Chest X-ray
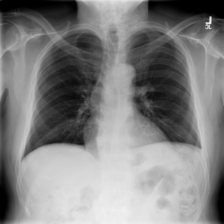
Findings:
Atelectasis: negative
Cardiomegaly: negative
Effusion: negative
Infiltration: negative
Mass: negative
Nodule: negative
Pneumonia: negative
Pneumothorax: negative
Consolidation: negative
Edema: negative
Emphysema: negative
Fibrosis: negative
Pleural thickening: negative
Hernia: negative